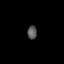
Tissue: lung
Cell type: Fibroblasts
Senescence score: 0.6179
Nuclear area (px): 127
Mean DAPI intensity: 87.181